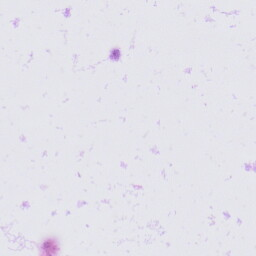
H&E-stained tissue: Prostate